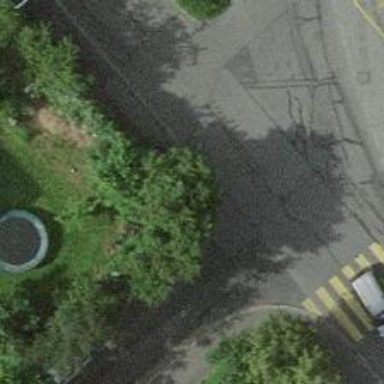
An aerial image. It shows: Kerb barrier.